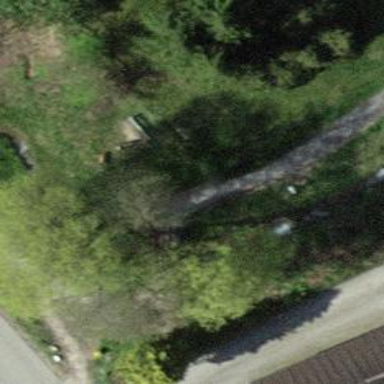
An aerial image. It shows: Unpaved footway.